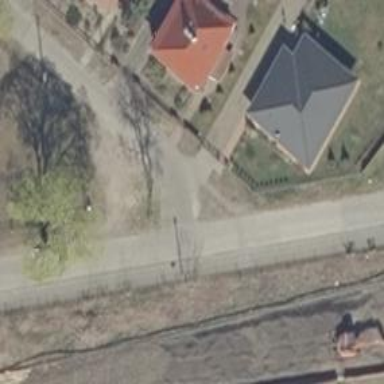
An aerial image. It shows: Residential road made of concrete plates.